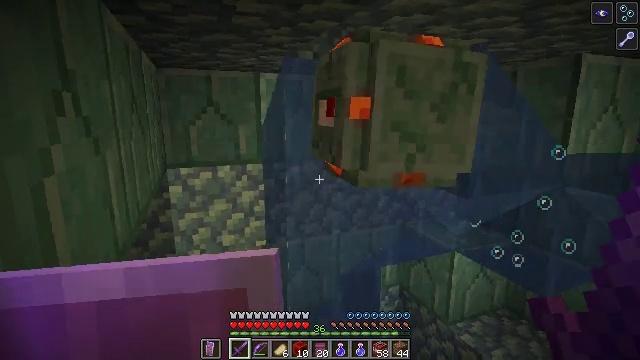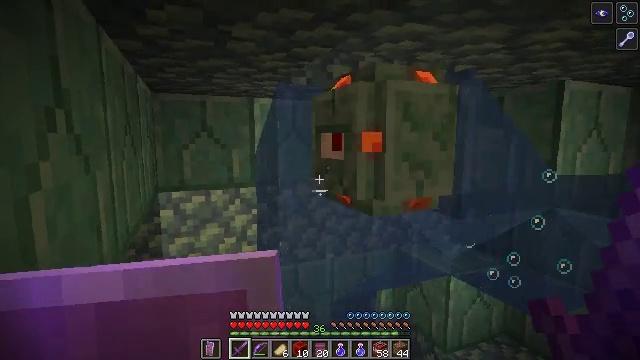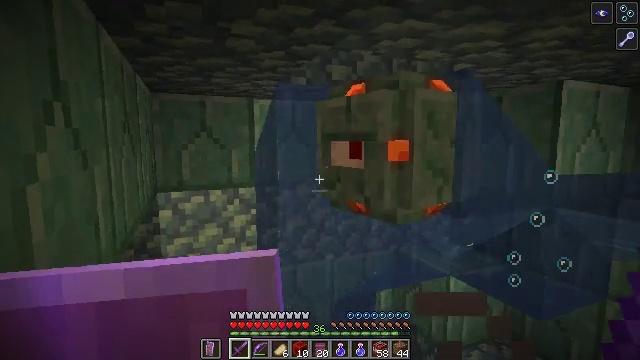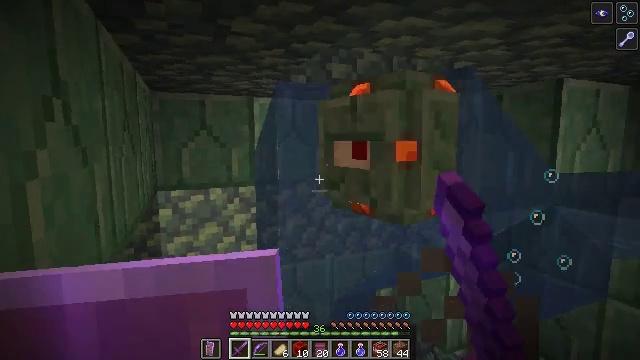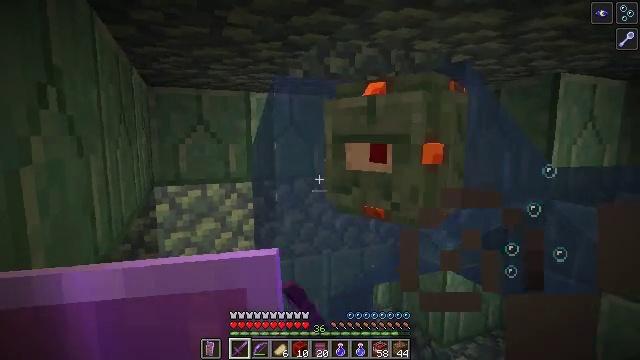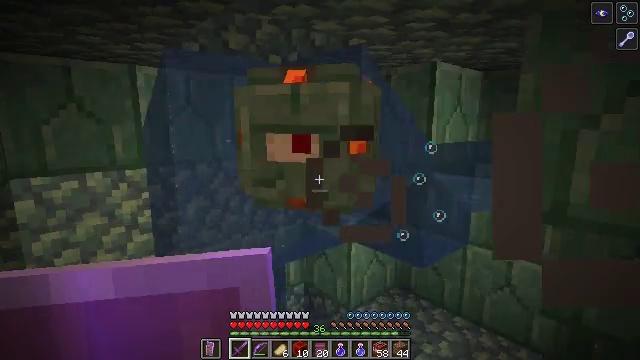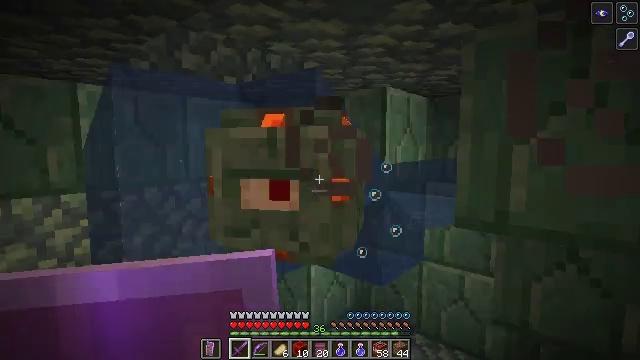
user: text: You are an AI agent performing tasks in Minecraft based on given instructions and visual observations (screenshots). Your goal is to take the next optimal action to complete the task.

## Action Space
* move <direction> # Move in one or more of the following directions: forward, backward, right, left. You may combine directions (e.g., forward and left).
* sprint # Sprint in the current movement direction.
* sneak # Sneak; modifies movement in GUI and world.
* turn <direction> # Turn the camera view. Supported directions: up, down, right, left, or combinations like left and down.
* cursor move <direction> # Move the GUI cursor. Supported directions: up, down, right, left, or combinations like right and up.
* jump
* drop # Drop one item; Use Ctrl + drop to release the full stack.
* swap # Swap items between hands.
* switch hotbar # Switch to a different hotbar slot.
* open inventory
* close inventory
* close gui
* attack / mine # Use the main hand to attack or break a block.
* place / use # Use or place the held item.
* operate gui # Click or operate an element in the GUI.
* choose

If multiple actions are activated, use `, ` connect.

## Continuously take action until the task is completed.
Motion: motion action
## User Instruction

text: Kill the guardian.
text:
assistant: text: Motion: turn right and up
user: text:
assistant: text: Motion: attack / mine
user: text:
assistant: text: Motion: attack / mine
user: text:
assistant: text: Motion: attack / mine
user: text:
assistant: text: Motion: turn right and down, attack / mine
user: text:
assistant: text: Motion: turn right and up, attack / mine
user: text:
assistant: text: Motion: no_op